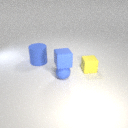
small yellow rubber cube in front of large blue rubber cylinder